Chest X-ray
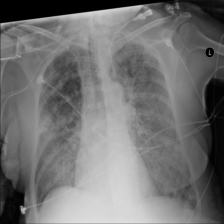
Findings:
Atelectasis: negative
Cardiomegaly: negative
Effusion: negative
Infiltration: negative
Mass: negative
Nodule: negative
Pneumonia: negative
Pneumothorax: negative
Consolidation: negative
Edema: negative
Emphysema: negative
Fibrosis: negative
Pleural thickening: negative
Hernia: negative